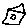
Label: house